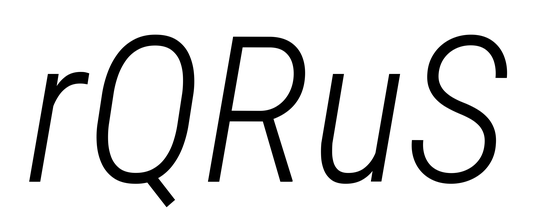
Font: Roboto-Italic_Condensed_Light_Italic